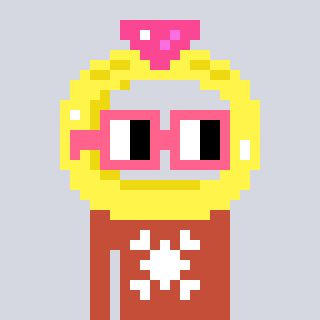
a pixel art character with square pink glasses, a ring-shaped head and a rust-colored body on a cool background